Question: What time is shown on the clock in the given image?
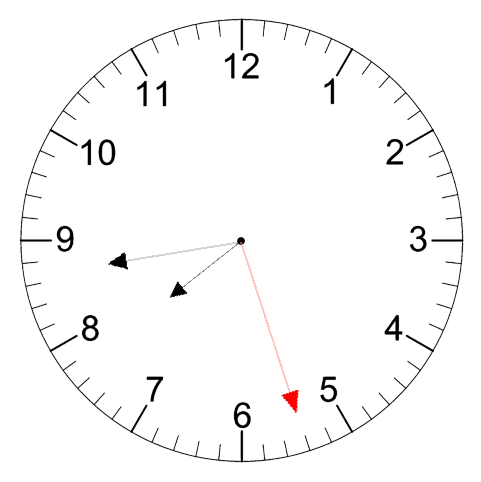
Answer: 07:43:27